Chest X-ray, PA view. Patient: 54 years old, sex M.
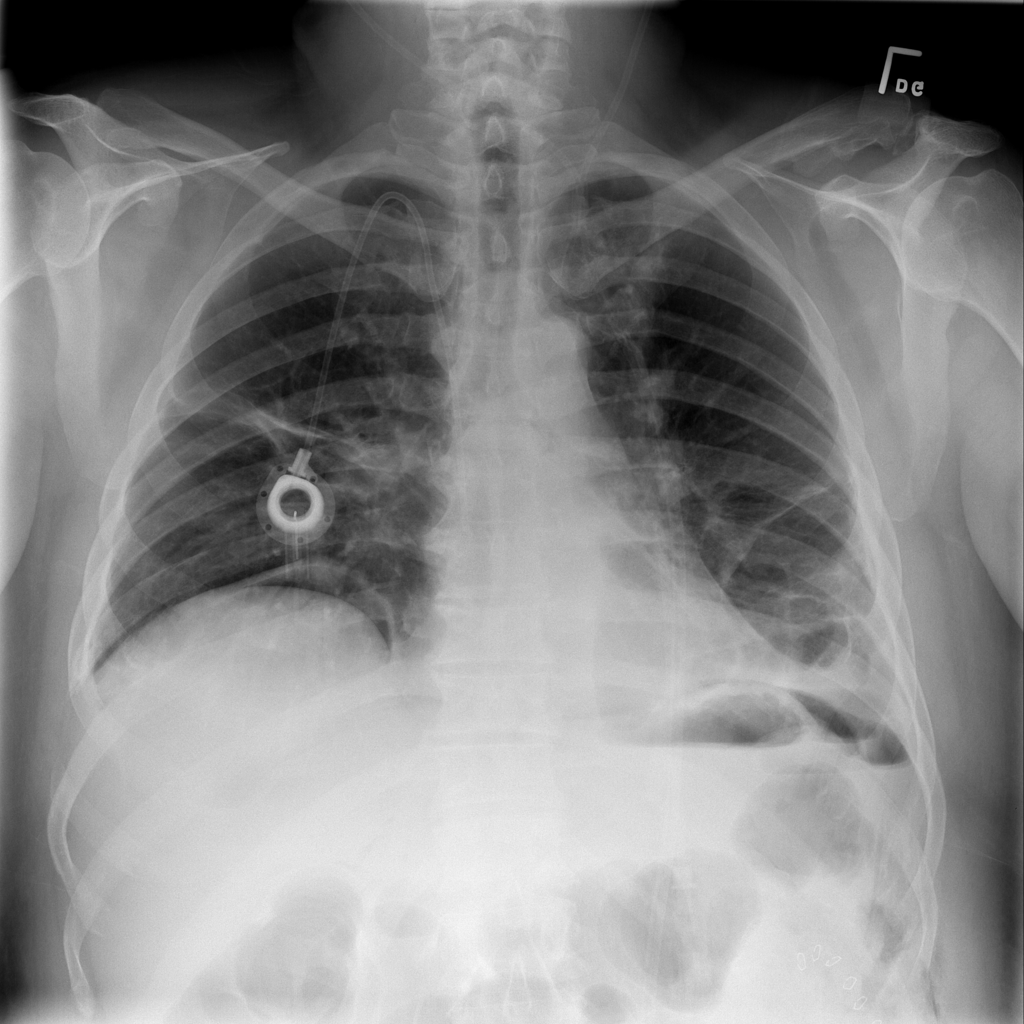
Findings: No Finding